Question: Im having an issue with cloud-kit whenever I create a new CKRecordType programmatically. In the cloud kit dashboard this is the error message I get:
The quick and easy fix would be to click the "Add ID Query Index" button and be done with it, however, I was wondering if there was a way you could accomplish this programmatically. The reason being is because when the app is deployed, the user will have the ability to create new record types and it would be a major hassle and a reck if I had to check cloud-kit every time a user decides to make a new record type.
Any help would be appreciated!
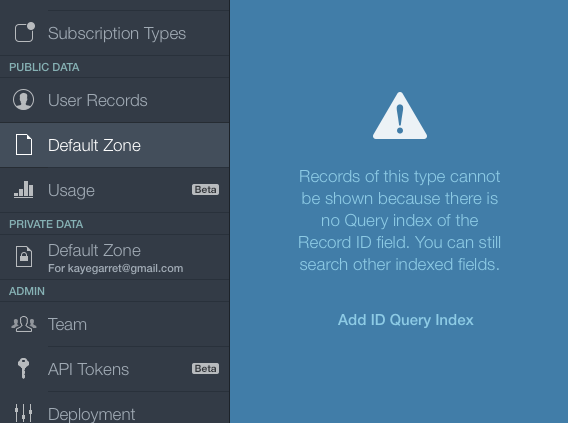
Answer: In production you are not allowed to create new recordTypes. Besides that you can only add indexes from the dashboard on development.